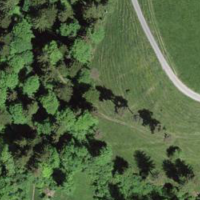
EUNIS habitat code: 44
Species observed at this site:
Euphorbia cyparissias
Argynnis paphia